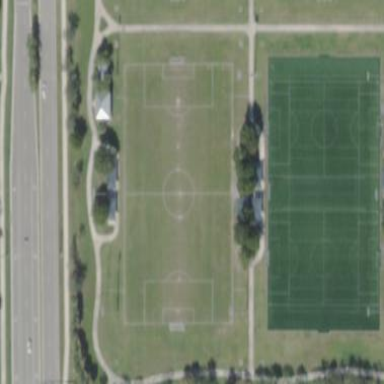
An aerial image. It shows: Soccer pitch for leisure land activities.